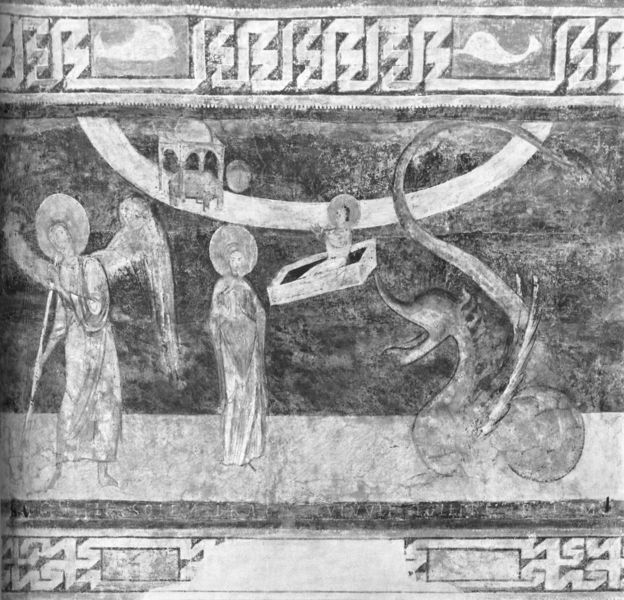
Titel: Wandmalerei im Baptisterium des Doms von Novara
Standort: Novara, Baptisterium (EU - I - Piemont)
Schlagwörter: flügel, gemälde, himmel, mann, weiß, fluss, menschen, frau, grau, männer, schwarz, straße, stuhl, symbol, gebäude, haus, weg, malerei, muster, ornament, schleife, teppich, alt, wand, band, bibel, rahmen, stein, sonne, figur, gewand, kind, gotik, boot, fliegen, delphin, engel, schwanz, relief, schrift, bogen, italien, trage, baby, figuren, kuppel, wandgemälde, wandmalerei, gestalt, foto, truhe, moses, buch, schweben, schwarz-weiss, text, schlange, kiste, schachtel, beten, rom, fries, heiligenschein, sarg, jesus, teufel, maul, zunge, fabel, mittelalter, fabelwesen, griechenland, baldachin, heiliger, tempel, heilige, fresko, posaune, welt, laufender hund, ungeheuer, satan, drachen, drache, georg, europa, elefant, monster, trompete, ikonen, hakenkreuz, freske, mose, bestie, röntgen, freskenmalerei, engelsflügel, drche, tampel, fresoko